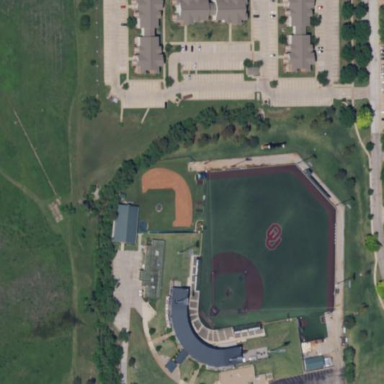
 perfect for sports and leisure activities."